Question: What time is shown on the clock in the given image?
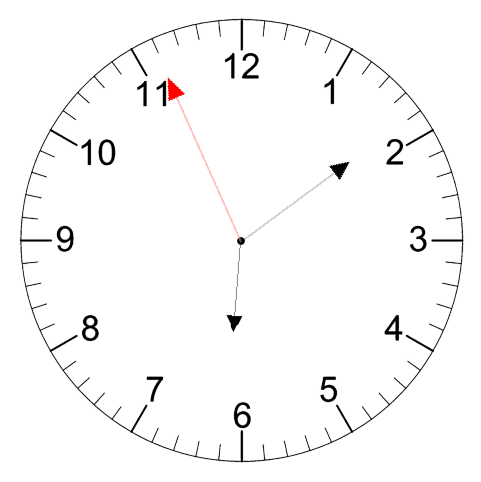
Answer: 06:08:56